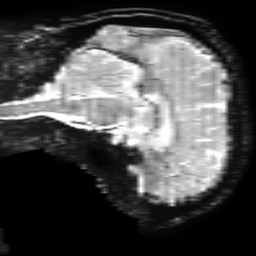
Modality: T2starw
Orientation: sagittal
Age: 64
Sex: male
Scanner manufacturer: ge
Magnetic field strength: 3 T
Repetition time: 0.65 s
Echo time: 0.02 s